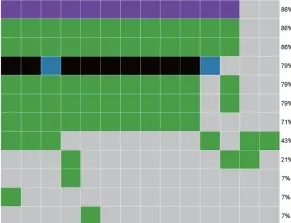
The genetic heterogeneity of liver metastatic tumors. (B) Heatmap showing the frequencies and types of mutations of all mutated genes detected by targeted sequencing. T1-T15 were hepatic tumors and PB was the peripheral blood sample obtained in July 2020.
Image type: chart (chart)